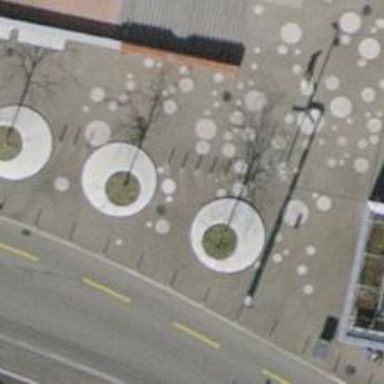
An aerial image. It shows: Bicycle parking area with bollards.